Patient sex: M
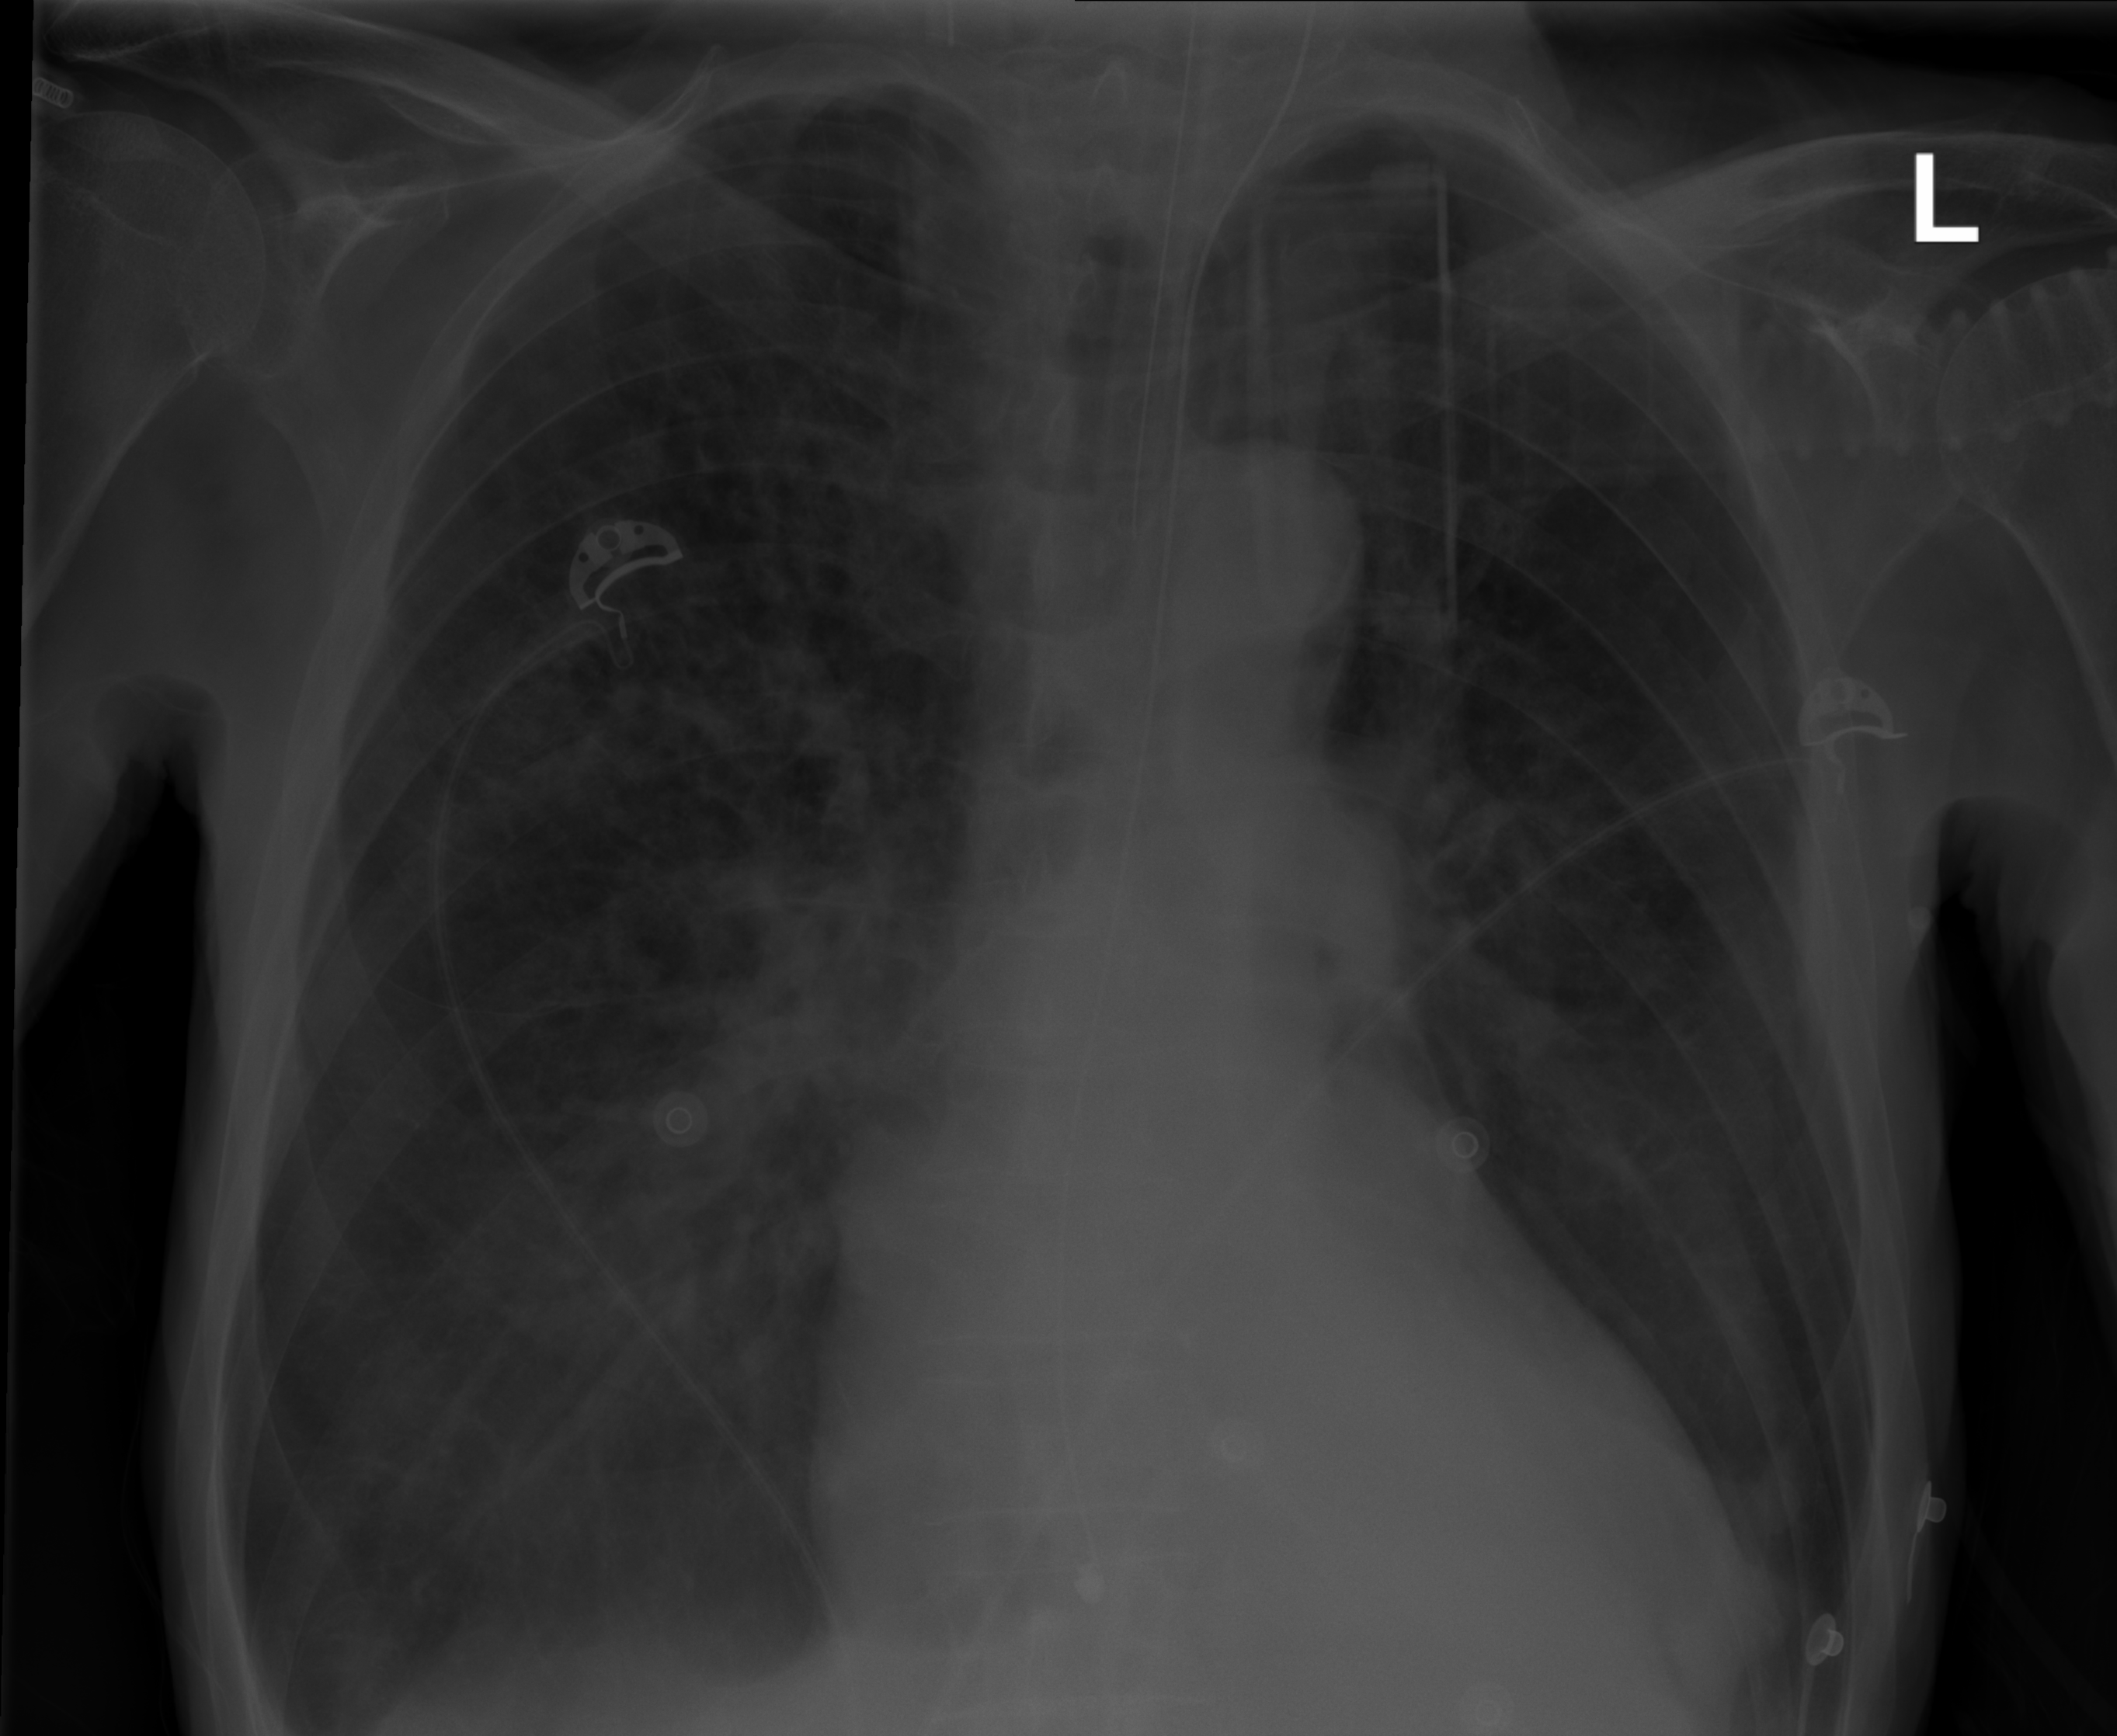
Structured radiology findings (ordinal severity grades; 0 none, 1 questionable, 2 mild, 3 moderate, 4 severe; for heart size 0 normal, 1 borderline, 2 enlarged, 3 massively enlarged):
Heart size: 1
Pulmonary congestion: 2
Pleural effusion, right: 0
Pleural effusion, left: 0
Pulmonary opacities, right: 0
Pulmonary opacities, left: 0
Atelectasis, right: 0
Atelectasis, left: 0